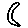
Label: moon